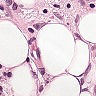
Metastatic tissue present: yes